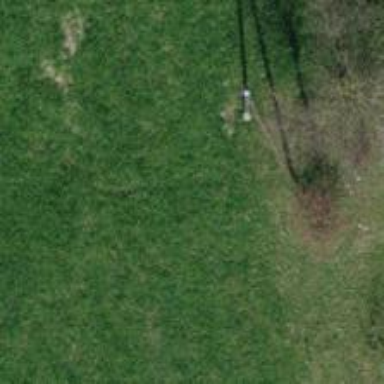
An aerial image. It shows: Straight power pole with straight line management system.